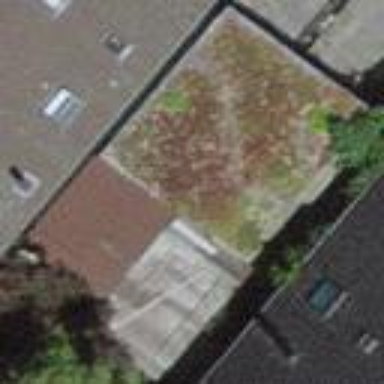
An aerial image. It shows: Garages with flat roofs.